Aerial crown-view tile of a tropical tree (Barro Colorado Island, Panama), acquired 20241216:
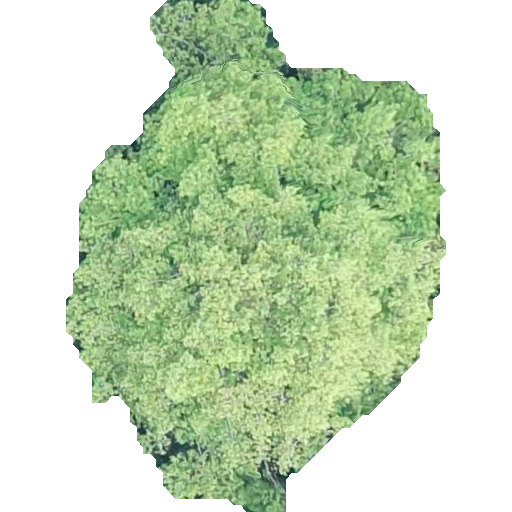
Species: Virola surinamensis
GBIF accepted scientific name: Virola surinamensis
Crown area: 193.511 m²